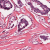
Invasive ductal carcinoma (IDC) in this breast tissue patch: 1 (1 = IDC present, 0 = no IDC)